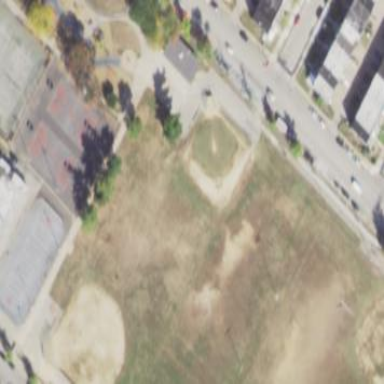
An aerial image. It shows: Baseball pitch for leisure land activities.